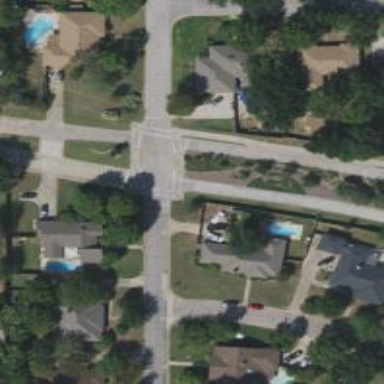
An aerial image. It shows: Marked crossing on the road.